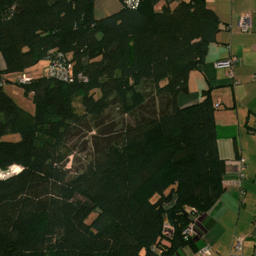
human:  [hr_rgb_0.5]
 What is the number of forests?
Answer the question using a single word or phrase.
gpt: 336

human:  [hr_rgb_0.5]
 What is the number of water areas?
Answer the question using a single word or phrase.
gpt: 11

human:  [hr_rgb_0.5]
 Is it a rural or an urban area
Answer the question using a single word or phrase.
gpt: rural

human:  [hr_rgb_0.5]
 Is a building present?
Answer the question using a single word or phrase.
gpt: yes

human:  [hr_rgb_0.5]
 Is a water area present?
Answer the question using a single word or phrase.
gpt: yes

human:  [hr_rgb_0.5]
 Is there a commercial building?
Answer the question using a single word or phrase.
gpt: yes

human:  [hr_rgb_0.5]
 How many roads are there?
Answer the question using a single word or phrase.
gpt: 352

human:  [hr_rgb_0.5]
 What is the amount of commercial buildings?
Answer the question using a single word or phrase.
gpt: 1

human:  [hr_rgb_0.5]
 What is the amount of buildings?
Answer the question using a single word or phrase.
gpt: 243

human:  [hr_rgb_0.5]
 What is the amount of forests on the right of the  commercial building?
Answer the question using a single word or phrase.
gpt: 65

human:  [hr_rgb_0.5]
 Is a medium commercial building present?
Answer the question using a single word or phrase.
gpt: yes

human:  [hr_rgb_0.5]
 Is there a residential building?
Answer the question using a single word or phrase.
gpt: yes

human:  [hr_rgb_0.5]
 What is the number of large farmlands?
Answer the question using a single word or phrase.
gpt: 28

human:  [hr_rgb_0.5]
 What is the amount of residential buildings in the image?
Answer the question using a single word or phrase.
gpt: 239

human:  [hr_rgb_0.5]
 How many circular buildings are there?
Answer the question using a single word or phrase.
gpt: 0

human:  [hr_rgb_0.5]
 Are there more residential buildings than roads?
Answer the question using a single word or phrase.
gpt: no

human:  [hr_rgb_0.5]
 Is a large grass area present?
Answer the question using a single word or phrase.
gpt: yes

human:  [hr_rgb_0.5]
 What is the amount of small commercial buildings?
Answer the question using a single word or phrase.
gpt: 0

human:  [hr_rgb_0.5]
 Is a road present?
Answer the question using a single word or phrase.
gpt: yes

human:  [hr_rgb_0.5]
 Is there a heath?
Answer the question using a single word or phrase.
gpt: yes

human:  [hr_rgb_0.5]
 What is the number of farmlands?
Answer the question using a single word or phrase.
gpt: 29

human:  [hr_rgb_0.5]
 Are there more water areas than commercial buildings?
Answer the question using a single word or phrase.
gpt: yes

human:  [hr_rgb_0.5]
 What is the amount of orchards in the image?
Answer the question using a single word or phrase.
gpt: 3

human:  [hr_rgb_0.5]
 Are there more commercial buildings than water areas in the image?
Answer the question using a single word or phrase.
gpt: no

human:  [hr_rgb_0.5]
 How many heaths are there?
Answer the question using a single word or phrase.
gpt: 52

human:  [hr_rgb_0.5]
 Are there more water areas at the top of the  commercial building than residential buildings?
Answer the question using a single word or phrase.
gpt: no

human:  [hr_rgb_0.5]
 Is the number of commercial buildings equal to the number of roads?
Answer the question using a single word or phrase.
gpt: no

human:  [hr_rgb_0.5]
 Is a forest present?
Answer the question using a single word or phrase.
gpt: yes

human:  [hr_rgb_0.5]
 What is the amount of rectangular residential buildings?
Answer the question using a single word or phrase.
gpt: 152

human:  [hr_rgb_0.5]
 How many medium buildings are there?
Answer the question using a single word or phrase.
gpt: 6

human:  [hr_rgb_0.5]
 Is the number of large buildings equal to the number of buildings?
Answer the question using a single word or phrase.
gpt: no

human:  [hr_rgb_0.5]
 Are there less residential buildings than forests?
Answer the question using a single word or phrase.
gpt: yes

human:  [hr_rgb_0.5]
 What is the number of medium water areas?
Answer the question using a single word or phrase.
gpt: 1

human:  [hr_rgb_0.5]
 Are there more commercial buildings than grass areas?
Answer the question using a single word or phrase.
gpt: no

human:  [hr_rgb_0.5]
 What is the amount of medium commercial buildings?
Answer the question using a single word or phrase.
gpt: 1

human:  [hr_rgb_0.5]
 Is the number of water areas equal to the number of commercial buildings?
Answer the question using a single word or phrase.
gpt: no

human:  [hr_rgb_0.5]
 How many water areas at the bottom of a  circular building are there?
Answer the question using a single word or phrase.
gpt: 0

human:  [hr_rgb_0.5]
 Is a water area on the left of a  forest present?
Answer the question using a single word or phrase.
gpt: yes

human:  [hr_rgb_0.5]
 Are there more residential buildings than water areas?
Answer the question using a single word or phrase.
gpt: yes

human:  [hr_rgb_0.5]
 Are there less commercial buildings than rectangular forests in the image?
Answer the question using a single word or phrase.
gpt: yes

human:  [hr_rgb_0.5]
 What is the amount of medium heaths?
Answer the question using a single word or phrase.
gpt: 9

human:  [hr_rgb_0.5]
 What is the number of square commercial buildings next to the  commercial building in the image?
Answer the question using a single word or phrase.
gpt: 0

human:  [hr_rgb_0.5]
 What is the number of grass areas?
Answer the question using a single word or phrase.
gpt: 79

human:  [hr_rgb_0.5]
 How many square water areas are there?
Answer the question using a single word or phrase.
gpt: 2

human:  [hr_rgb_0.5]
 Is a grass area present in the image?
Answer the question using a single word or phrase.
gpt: yes

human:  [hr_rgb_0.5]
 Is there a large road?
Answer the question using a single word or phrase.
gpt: no

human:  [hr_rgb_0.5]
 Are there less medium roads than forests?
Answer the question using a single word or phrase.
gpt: yes

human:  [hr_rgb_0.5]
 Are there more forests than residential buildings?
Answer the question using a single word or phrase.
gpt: yes

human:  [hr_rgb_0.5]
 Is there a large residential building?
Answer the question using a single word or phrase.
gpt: no

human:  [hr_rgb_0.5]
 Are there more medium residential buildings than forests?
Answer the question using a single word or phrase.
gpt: no

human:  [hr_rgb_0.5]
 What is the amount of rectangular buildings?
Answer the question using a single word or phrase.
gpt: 153

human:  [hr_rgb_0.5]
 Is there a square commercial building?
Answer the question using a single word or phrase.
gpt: no

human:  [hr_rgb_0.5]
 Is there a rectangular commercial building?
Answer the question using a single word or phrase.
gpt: no

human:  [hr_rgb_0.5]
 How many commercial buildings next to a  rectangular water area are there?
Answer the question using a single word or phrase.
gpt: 1

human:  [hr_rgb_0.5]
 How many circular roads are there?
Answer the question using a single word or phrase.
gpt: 0

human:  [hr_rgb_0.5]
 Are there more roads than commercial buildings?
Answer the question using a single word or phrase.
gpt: yes

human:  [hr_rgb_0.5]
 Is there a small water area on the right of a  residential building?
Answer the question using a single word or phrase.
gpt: yes

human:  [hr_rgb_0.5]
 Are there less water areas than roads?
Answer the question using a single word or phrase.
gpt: yes

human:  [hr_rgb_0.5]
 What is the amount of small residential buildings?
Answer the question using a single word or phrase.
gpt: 234

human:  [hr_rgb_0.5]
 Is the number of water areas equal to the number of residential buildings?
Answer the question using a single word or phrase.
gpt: no

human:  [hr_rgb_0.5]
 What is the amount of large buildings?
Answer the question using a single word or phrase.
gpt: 0

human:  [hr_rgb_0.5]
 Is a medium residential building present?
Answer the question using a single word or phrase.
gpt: yes

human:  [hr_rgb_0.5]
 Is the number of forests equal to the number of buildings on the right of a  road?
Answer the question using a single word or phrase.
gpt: no

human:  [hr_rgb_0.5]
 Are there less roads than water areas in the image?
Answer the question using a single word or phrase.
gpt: no